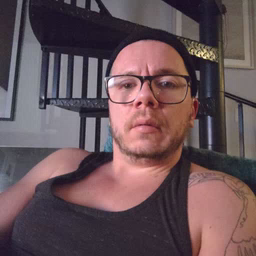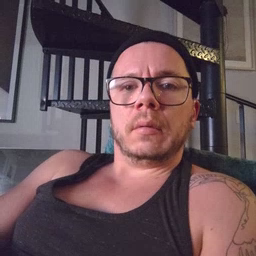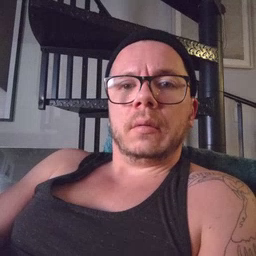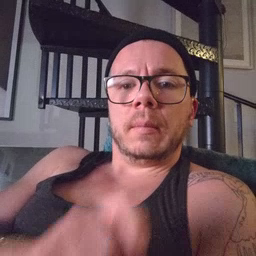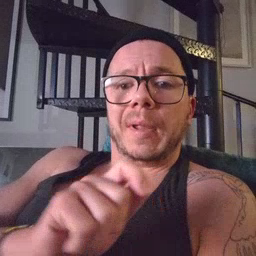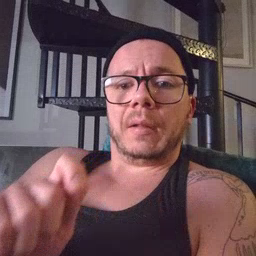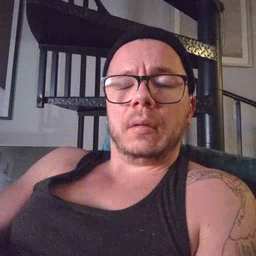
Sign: pen